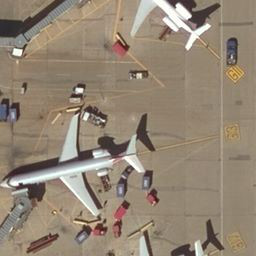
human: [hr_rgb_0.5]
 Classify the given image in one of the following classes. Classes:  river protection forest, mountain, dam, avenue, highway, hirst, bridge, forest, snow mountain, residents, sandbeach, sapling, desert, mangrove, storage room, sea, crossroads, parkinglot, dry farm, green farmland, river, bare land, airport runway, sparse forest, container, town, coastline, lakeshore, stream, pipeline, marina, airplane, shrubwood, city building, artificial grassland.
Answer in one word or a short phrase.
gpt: airplane